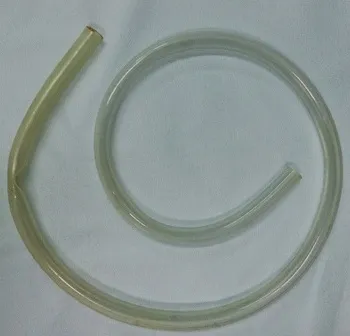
The hose actually used by Case 1 for "tube vomiting".
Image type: radiology (x_ray)